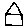
Label: house